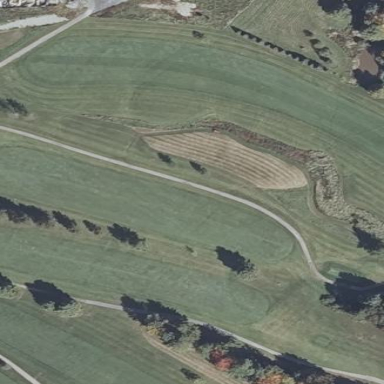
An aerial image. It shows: Golf rough area.